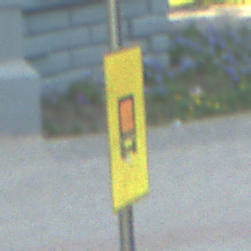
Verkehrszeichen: KennzeichnungspflichtigeFahrzeugeGefaehrlicheGueterOhnePfeilsymbol
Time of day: SunriseSunset
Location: Outdoor (Suburban)
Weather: PartlyCloudy
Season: NotSpecified
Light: Natural